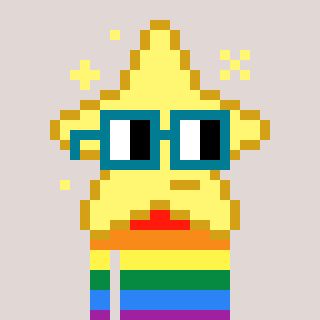
a pixel art character with square dark green glasses, a star-shaped head and a gunk-colored body on a warm background